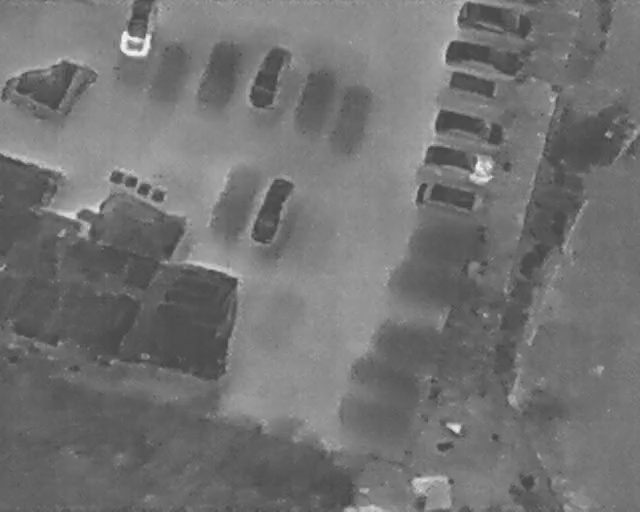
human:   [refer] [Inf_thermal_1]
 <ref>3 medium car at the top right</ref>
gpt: <box>[[71, 18, 75, 32, 12], [73, 3, 78, 19, 13], [75, -3, 79, 11, 9]]</box>

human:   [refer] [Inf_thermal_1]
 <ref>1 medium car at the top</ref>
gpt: <box>[[36, 12, 47, 17, 16]]</box>

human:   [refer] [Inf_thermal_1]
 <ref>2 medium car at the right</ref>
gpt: <box>[[68, 32, 72, 45, 13], [69, 24, 74, 39, 12]]</box>